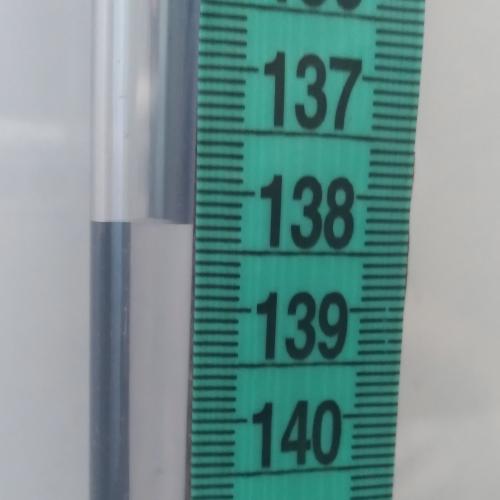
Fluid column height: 138.3 cm